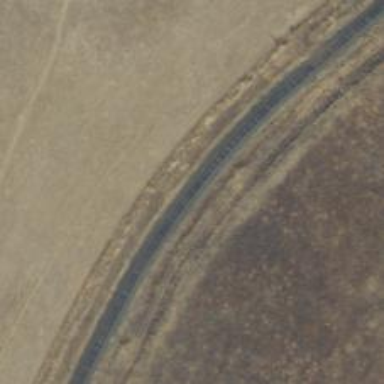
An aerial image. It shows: Railway track.